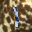
Label: 1